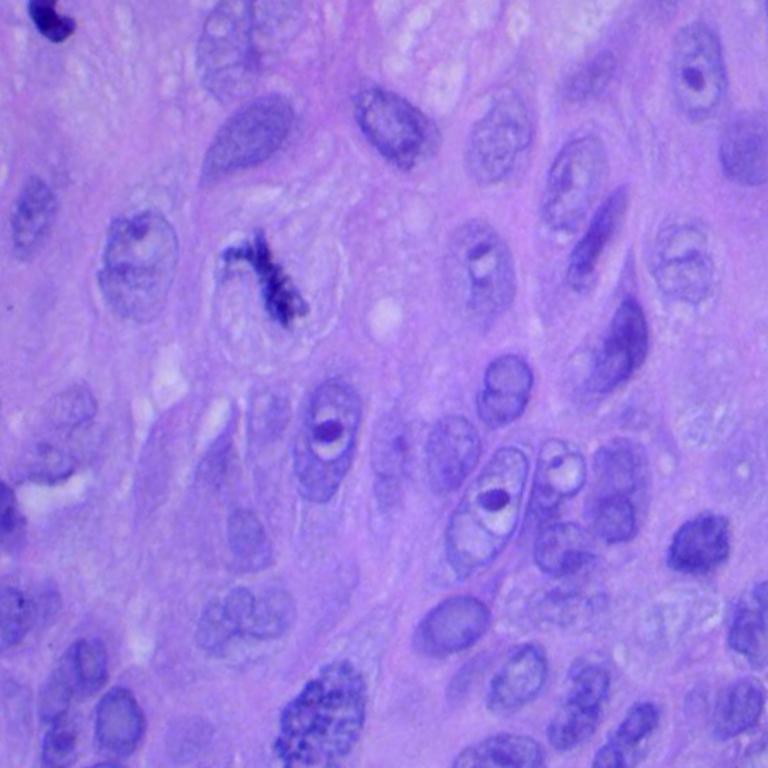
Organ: lung
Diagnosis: squamous carcinomas